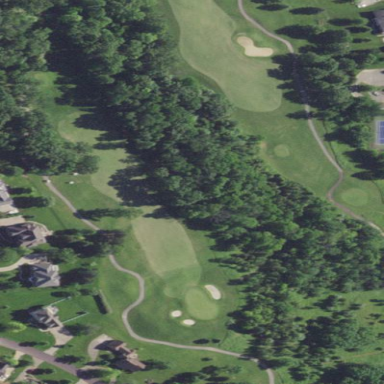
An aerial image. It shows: Golf fairway surrounded by grass.